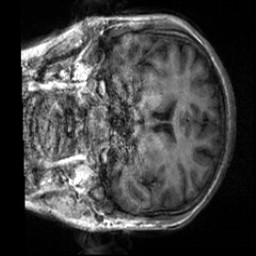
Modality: T1w
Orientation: coronal
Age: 21
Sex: female
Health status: healthy
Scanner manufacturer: siemens
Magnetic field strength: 3 T
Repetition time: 2 s
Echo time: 0.00232 s